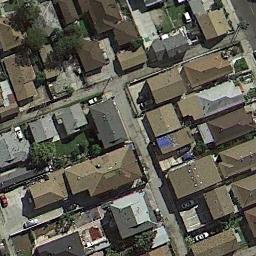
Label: dense_residential